Field crop: tomato
Growth stage: 2
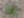
Species: solanum